Question: I have noticed that the '<button>' element in HTML always appears slightly lower than other elements as shown in the figure below.

As you can see, the "Go" button is slightly lower than the textarea element which on the same row as it is. The code for this is as follows...
'''
<table width="100%">
<tr>
<th rowspan="2" align="left">
<img width="120px" height="60px" src="test-image.jpg" />
</th>
<th align="right">
User &nbsp;&nbsp;
<a href="">My Garage</a> &nbsp;|&nbsp;
<a href="">Account Settings</a>&nbsp;|&nbsp;
<a href="">Sign Out</a> &nbsp;|&nbsp;
<br/>
<textarea rows="1" id="search_text"></textarea><button>Go!</button>
</th>
</tr>
</table>
'''
Why does this happen and what is the easiest fix for this ?
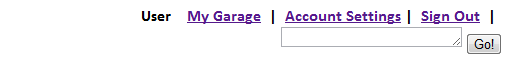
Answer: Try applying 'vertical-align: text-bottom;' to your button.